Interaction volume radius: 5 \u00c5
Interaction volume height: 15 \u00c5
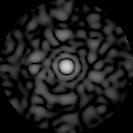
Disorder parameter: 0.883